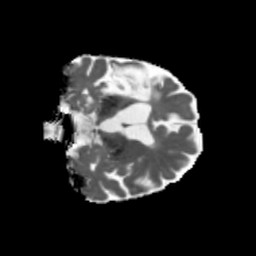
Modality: MD
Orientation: coronal
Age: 64
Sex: female
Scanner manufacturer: siemens
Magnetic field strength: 3 T
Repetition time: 5.47 s
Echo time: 0.0854 s